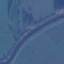
Land use / land cover class: River